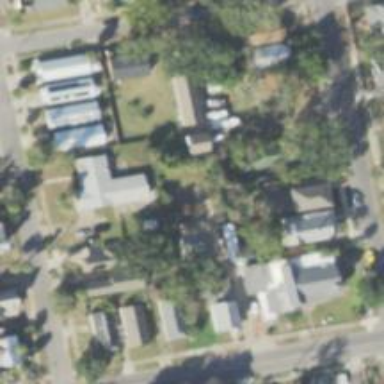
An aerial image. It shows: Single-family residential area.